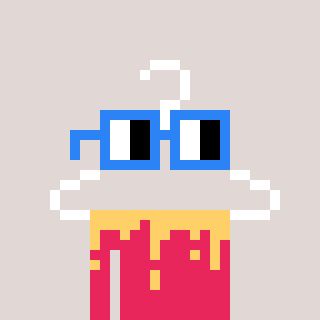
a pixel art character with square blue glasses, a hanger-shaped head and a redpinkish-colored body on a warm background